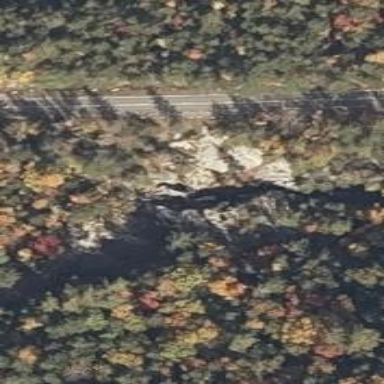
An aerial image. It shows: Captivating attraction featuring falls.